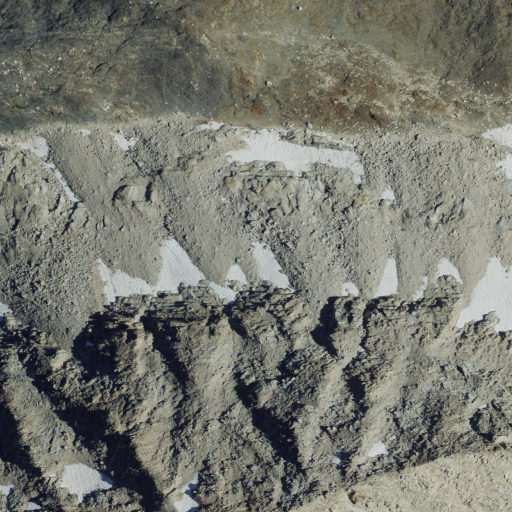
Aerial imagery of ridge(s) in California named Kings-Kaweah Divide containing barren land, shrub, snow, and grassland